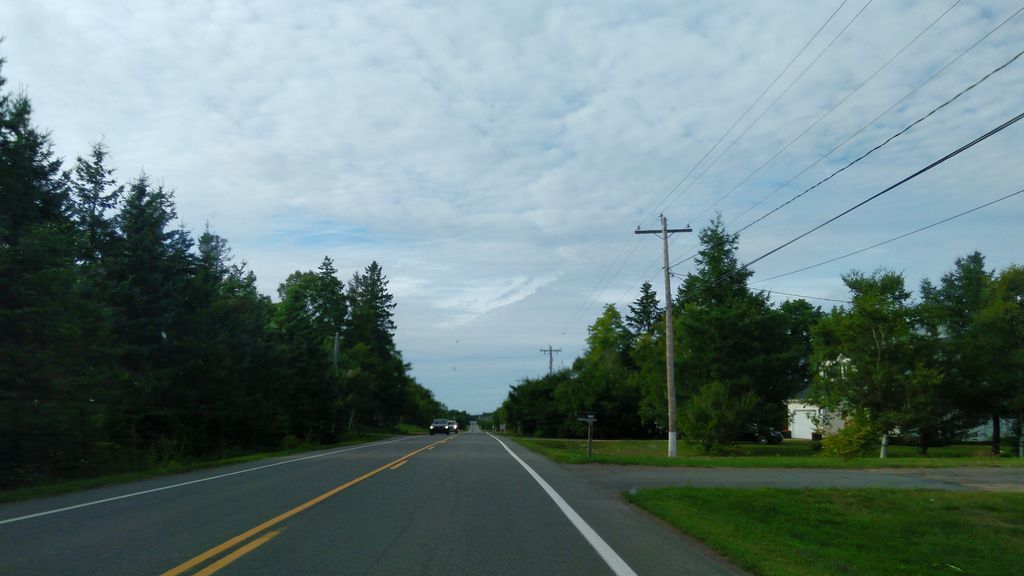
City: charlottetown